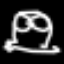
Label: frog